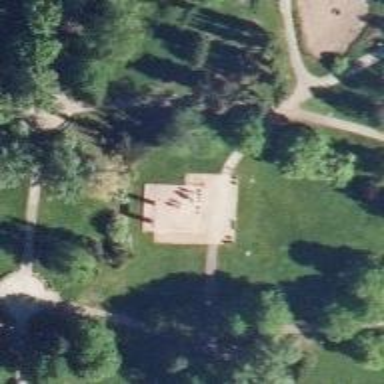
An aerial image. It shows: Historic monument.